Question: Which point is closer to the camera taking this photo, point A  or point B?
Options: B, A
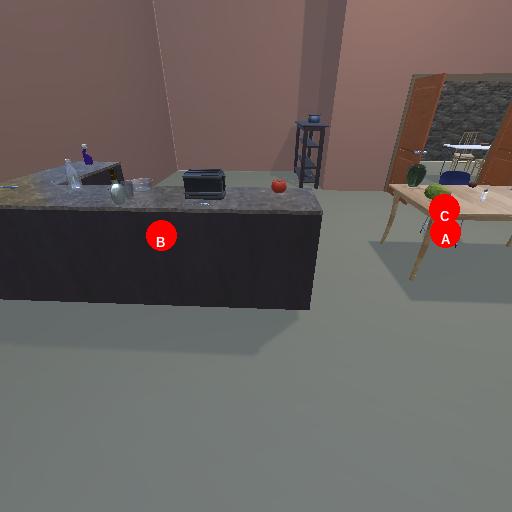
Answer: B